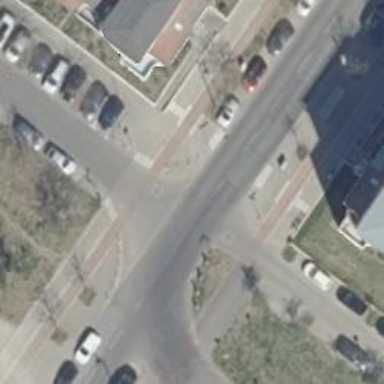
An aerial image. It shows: Tertiary road with asphalt surface. Separate sidewalks on both sides of the road.